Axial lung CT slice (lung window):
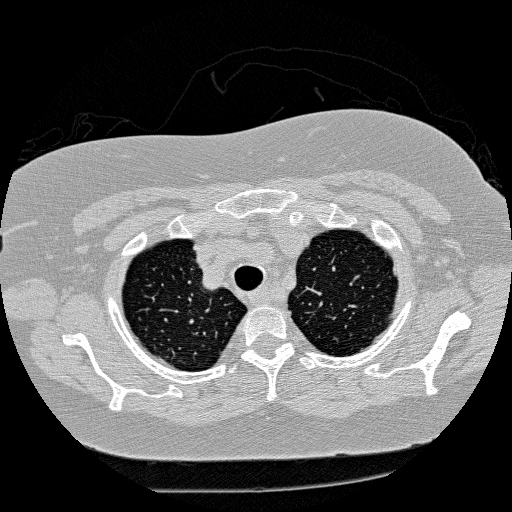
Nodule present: no